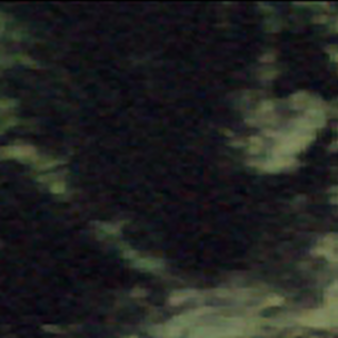
Label: other